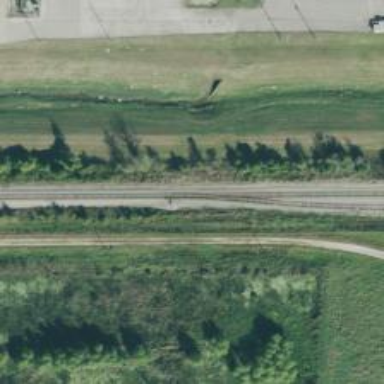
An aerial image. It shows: Railway track.